Question: In Azure DevOps, I am using a Multistage YAML pipeline for Build and deployment. The screenshot shows the current pipeline setup. I wish to have sandbox1 separately without dependency on Build.
'''
trigger: none
pr: none
stages:
- stage: 'Build'
jobs:
- job: 'Build'
pool:
vmImage: ubuntu-16.04
steps:
- checkout: none
- powershell: |
echo "Hello Testing"
- stage: 'Sandbox'
jobs:
- job: 'Sandbox'
pool:
vmImage: ubuntu-16.04
steps:
- checkout: none
- powershell: |
echo "Hello Testing"
- stage: 'DEV'
jobs:
- job: 'DEV'
pool:
vmImage: ubuntu-16.04
steps:
- checkout: none
- powershell: |
echo "Hello Testing"
- stage: 'QA'
dependsOn: ['DEV','DEV1']
jobs:
- job: 'QA'
pool:
vmImage: ubuntu-16.04
steps:
- checkout: none
- powershell: |
echo "Hello Testing"
- stage: 'PROD'
jobs:
- job: 'DEV'
pool:
vmImage: ubuntu-16.04
steps:
- checkout: none
- powershell: |
echo "Hello Testing"
- stage: 'sandbox1'
dependsOn: 'Build'
jobs:
- job: 'DEV1'
pool:
vmImage: ubuntu-16.04
steps:
- checkout: none
- powershell: |
echo "Hello Testing"
- stage: 'DEV1'
jobs:
- job: 'DEV1'
pool:
vmImage: ubuntu-16.04
steps:
- checkout: none
- powershell: |
echo "Hello Testing"
'''
This is the pipeline structure I wish to have:

I have added the sample YAML code
Is it possible?
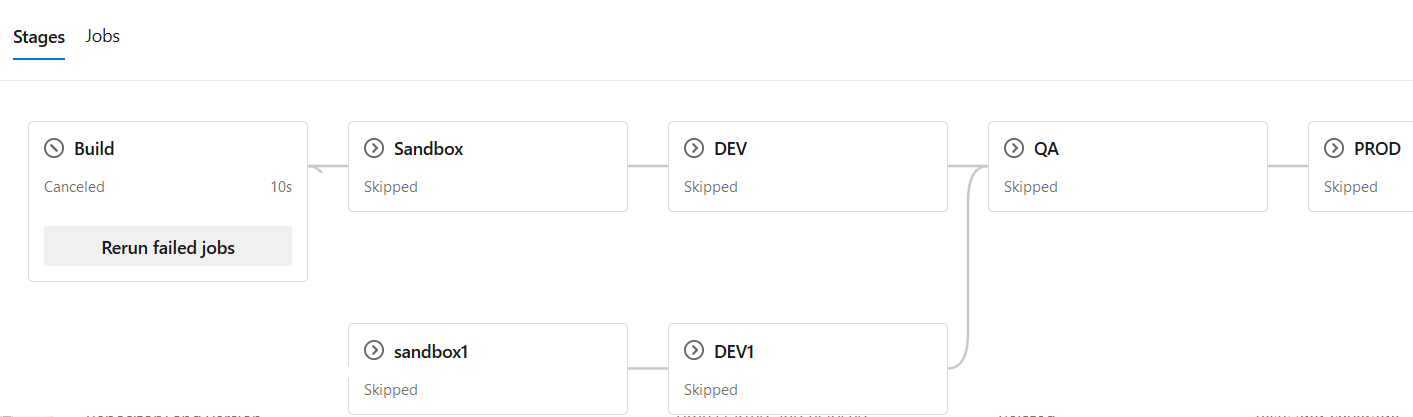
Answer: Sorry for confusion. I missed a feature. Your requirement is able to be achieved, just make the 'dependsOn' empty. Check the sample below:
'''
- stage: 'sandbox1'
dependsOn: [] # this removes the implicit dependency on previous stage and causes this to run in parallel
'''
<URL>